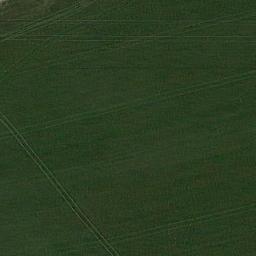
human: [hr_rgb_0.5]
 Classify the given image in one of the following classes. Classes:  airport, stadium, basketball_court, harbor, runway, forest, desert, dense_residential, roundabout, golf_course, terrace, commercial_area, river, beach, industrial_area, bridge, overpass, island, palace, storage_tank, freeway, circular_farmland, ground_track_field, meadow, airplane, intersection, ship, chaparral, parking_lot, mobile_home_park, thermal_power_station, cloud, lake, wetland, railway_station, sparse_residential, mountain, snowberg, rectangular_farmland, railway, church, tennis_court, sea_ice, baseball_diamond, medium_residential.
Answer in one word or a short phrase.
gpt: meadow